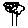
Label: tree